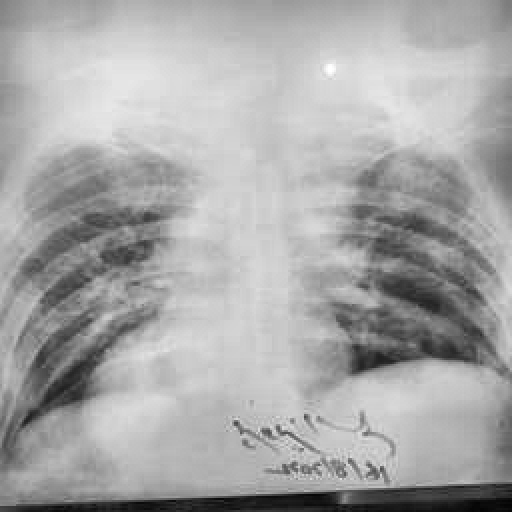
Finding: TUBERCULOSIS